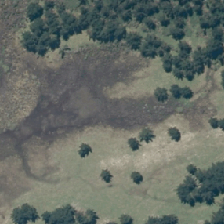
Land cover: herbaceous_freshwater_vege